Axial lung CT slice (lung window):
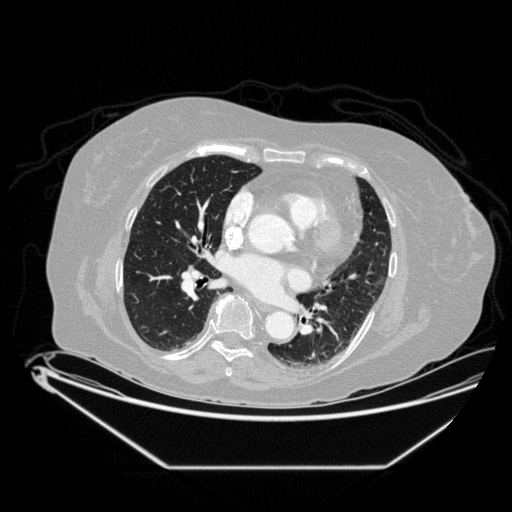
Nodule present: no